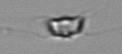
Label: Chaetoceros_didymus